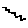
Label: zigzag